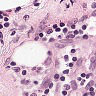
Metastatic tissue present: no